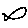
Label: fish